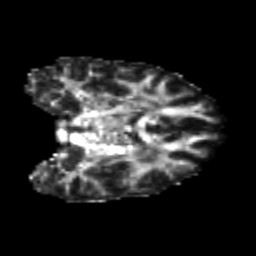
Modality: FA
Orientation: coronal
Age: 25
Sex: female
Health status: healthy
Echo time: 0.074 s